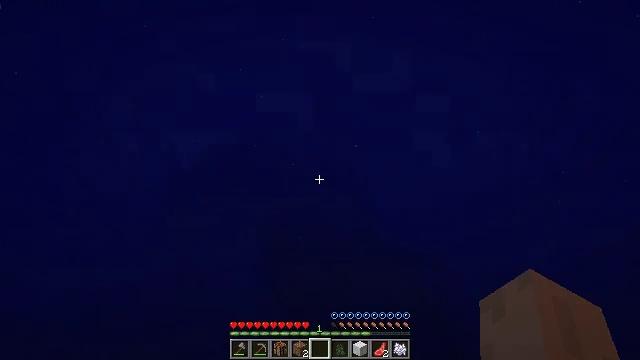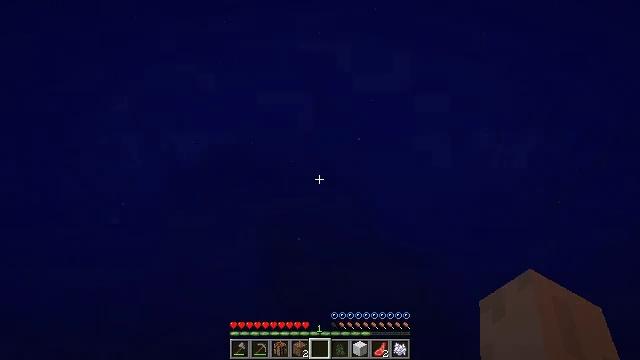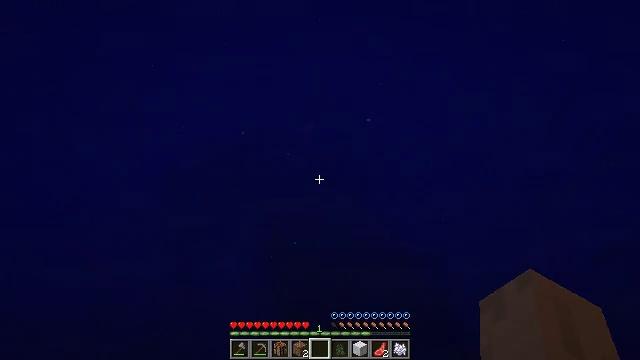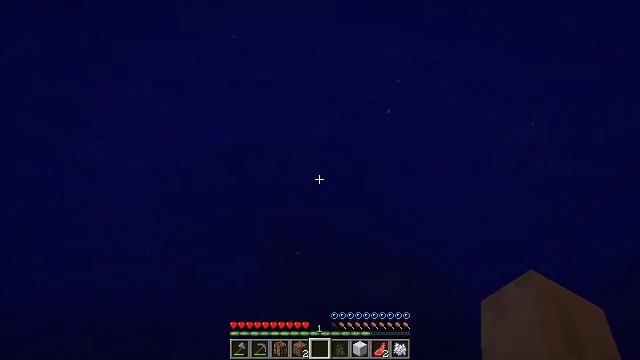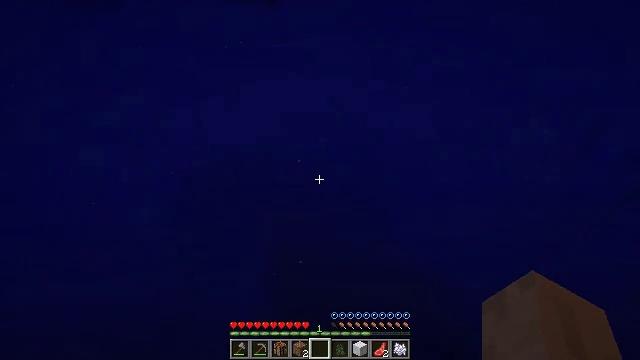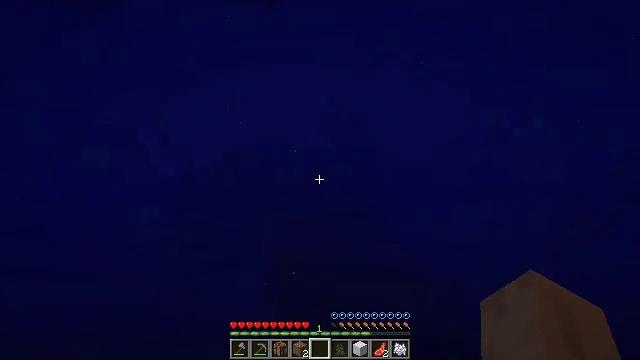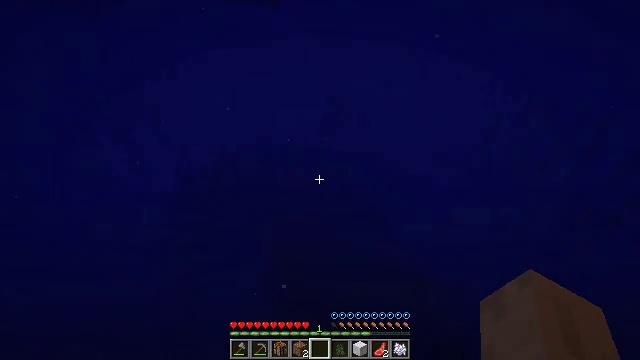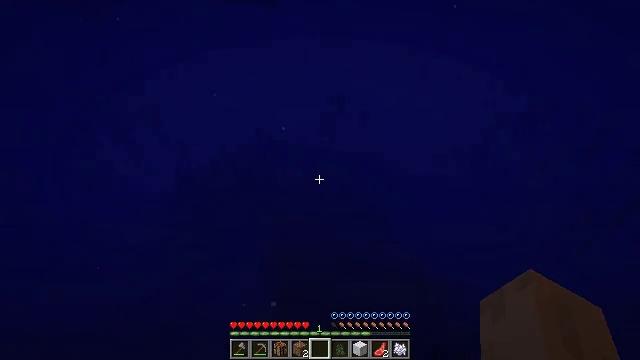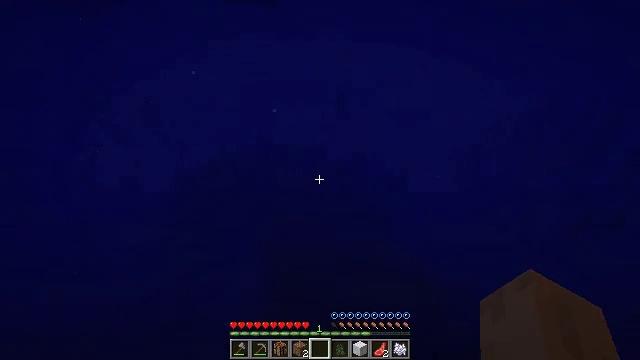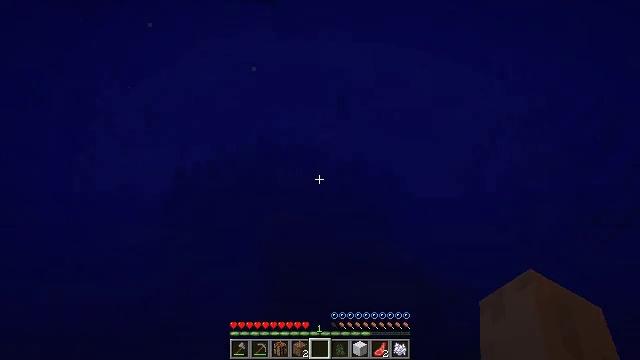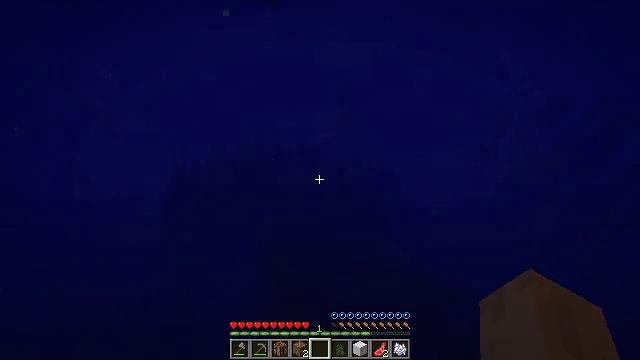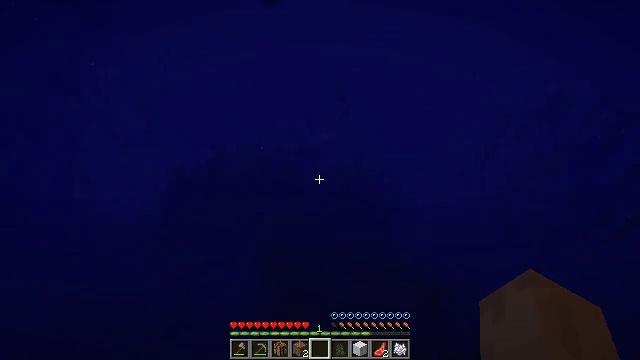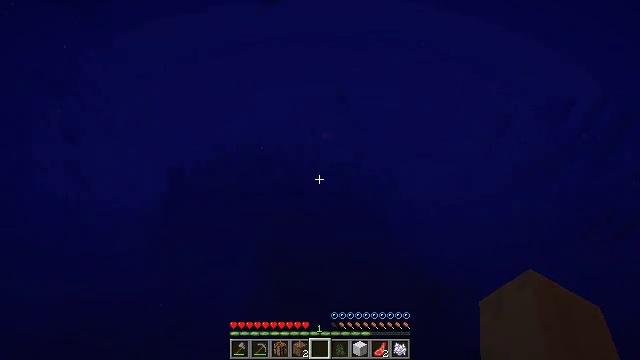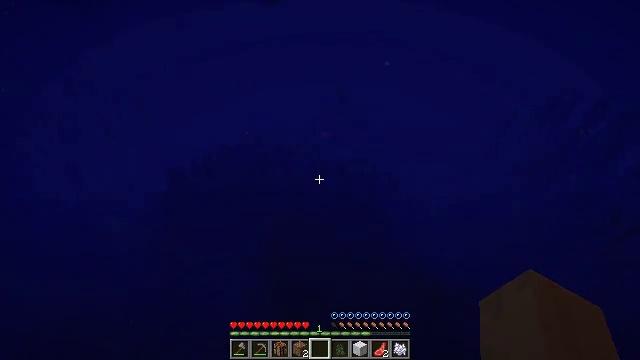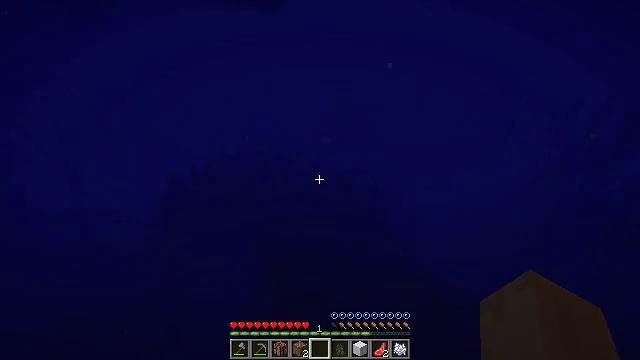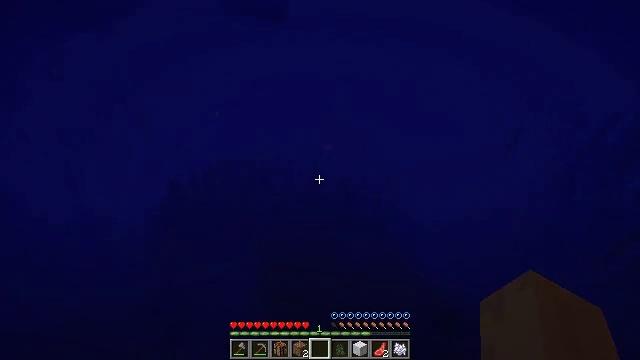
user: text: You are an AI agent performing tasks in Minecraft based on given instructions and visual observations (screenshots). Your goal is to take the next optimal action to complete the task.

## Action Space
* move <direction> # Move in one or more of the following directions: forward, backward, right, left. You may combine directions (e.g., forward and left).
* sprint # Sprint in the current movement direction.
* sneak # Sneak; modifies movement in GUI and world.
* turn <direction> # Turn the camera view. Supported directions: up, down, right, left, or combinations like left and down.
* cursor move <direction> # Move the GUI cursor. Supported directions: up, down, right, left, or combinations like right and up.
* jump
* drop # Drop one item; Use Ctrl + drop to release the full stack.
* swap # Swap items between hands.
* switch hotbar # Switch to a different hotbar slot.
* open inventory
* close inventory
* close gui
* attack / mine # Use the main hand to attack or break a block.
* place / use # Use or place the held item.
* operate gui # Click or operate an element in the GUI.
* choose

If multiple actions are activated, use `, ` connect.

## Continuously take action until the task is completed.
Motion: motion action
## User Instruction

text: Remove a cod from the inventory.
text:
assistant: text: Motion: move forward, sprint
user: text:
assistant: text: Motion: move forward, sprint
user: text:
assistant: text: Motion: move forward, sprint, turn left and up
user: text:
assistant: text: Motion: move forward, sprint, turn left and up
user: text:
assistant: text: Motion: move forward, sprint
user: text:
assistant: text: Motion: move forward, sprint
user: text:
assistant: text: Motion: move forward, sprint
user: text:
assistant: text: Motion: move forward, sprint
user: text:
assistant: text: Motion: move forward, sprint
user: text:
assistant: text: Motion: move forward, sprint
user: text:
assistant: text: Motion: move forward, sprint
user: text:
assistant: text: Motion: move forward, sprint
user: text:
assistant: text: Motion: move forward, sprint
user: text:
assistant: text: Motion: move forward, sprint, turn up
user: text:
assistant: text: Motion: move forward, sprint, turn up
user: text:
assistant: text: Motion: move forward, sprint, turn up
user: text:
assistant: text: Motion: move forward, sprint
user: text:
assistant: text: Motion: move forward, sprint
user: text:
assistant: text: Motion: move forward
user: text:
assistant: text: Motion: move forward
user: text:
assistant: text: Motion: move forward
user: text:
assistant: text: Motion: move forward
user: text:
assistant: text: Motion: move forward
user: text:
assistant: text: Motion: move forward
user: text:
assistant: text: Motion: move forward
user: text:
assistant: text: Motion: move forward
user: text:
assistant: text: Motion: move forward
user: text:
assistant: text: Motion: move forward
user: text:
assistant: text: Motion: move forward
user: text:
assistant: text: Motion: move forward